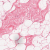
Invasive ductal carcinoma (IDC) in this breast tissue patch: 0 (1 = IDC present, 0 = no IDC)